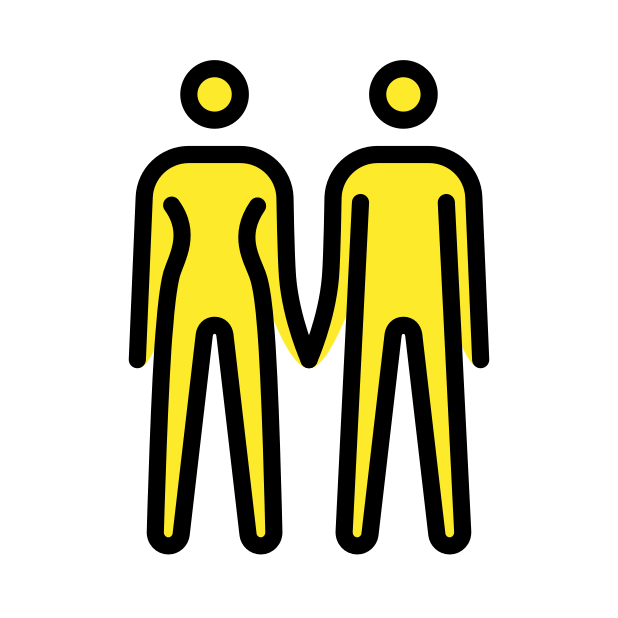
Emoji: 👫
Name: man and woman holding hands
Unicode: 0x1f46b